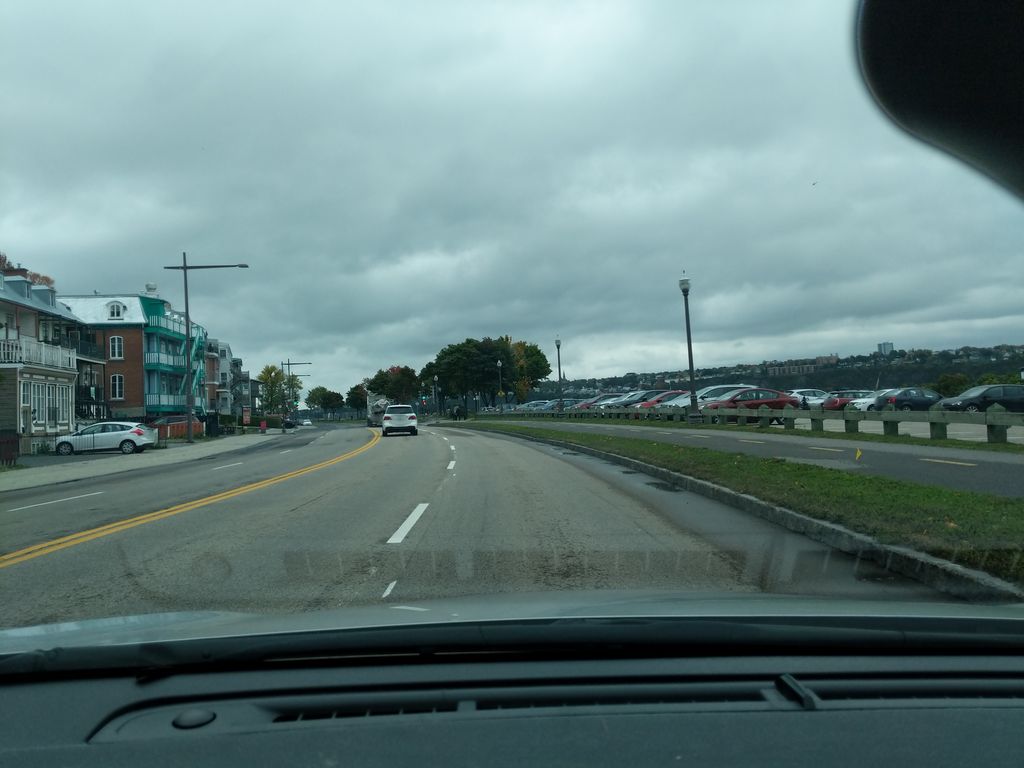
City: quebec_city